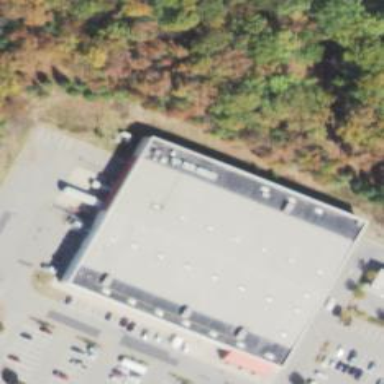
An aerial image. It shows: Wholesale shop building.